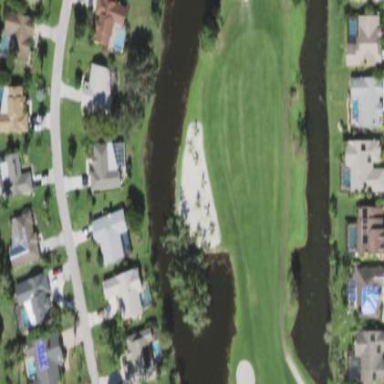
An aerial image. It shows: Picturesque scene of golf course with lateral water hazard.